七年级 · 画法几何学
(本小题 8.0 分)

如图1, 已知 $\angle A O B=180^{\circ}$, 射线 $O N$, 尺规作出 $\angle B O N$ 的平分线 $O C, \angle A O N$ 的平分线 $O D$.

图1

图2

(1)如果 $\angle A O N=52^{\circ}$, 射线 $O A 、 O B$ 分别表示从点 $O$ 出发东、西两个方向, 那么射线 $O D$ 表示
方向, 射线 $O C$ 表示方向.

(2) 如果将 $\angle A O B$ 沿着 $O N$ 剪开分为两个角, 再将 $\angle A O N$ 逆时针旋转 $n^{\circ}$, 到图2中 $\angle A O N^{\prime}$ 的位置,求此时 $\angle C O D=$ 인. $n$ 表示)
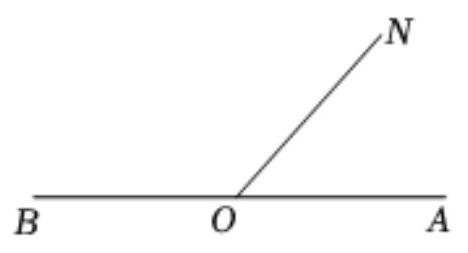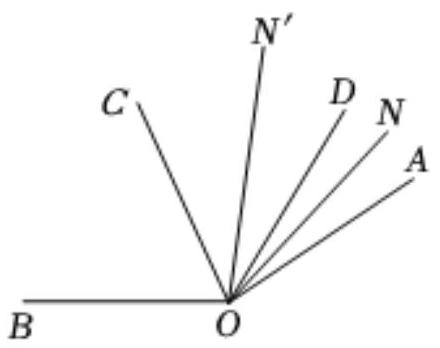
答案: 北偏东 $64^{\circ}$ 北偏西 $26^{\circ}(90-n)$
解析: 解: (1)如图, $O C, O D$ 即为所求;